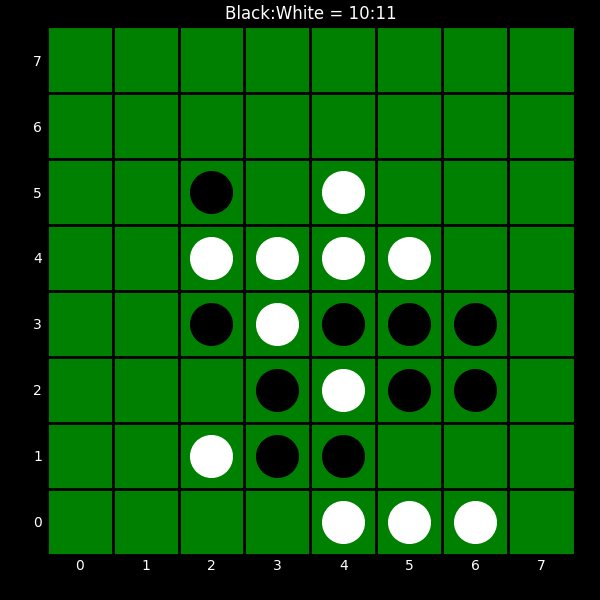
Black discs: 10
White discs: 11